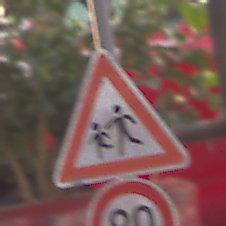
Verkehrszeichen: KinderRechts
Zusatzzeichen unten: Geschwindigkeit80
Umgebung: Outdoor, Urban
Tageszeit: MorningAfternoon
Wetter: Clear
Licht: Natural
Jahreszeit: NotSpecified
Kontrast: LowContrast